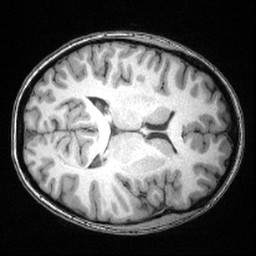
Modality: T1w
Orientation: axial
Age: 28
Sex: female
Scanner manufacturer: siemens
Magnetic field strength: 3 T
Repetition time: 2.4 s
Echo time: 0.00374 s